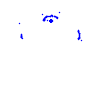
Particle: proton